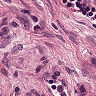
Metastatic tissue present: yes